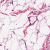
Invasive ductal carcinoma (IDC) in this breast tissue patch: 0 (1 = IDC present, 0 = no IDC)